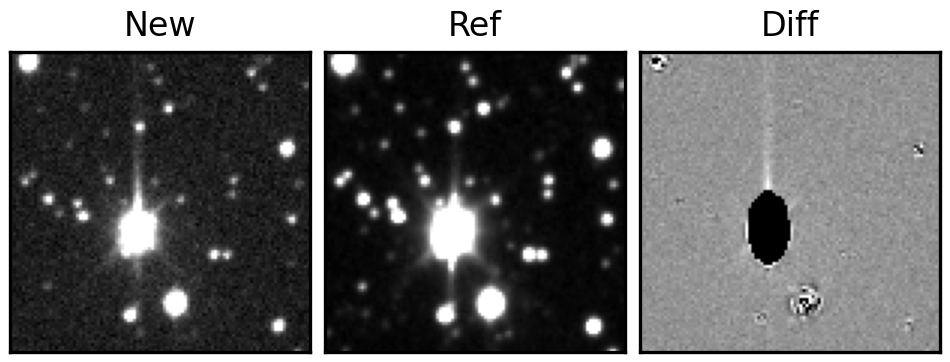
Label: bogus